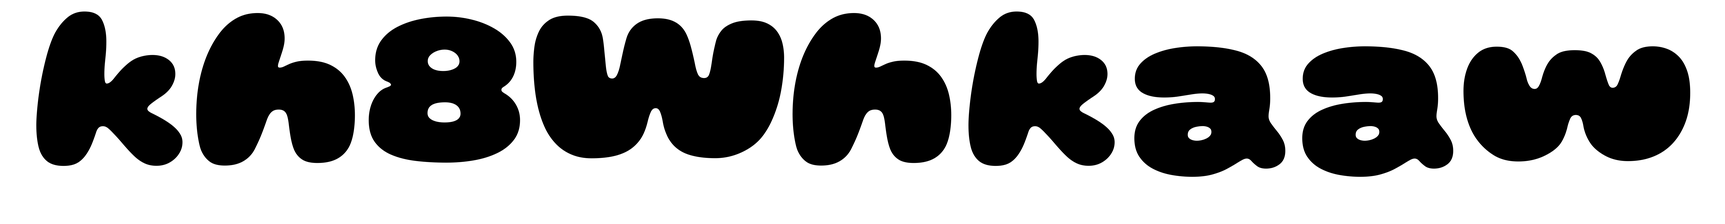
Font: Gluten_Black